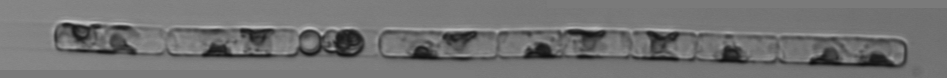
Label: Guinardia_delicatula_TAG_internal_parasite